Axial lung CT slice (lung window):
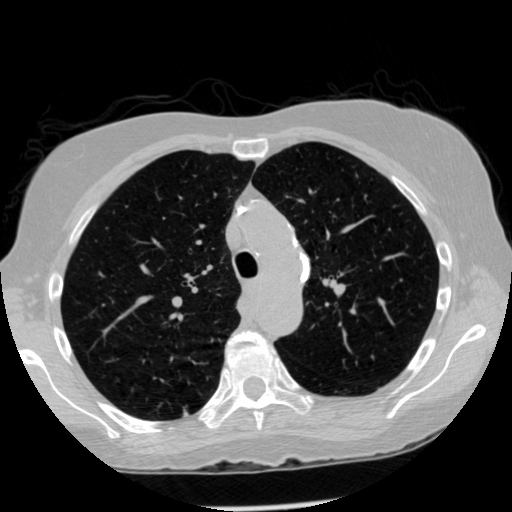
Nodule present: no